Тело $B$ удерживается неподвижно в воздушном потоке, движущемся со скоростью $\vec{u}$. В некоторый момент тело отпускают без начальной скорости. Траектория его движения изображена на рисунке.  В установившемся режиме тело падает с постоянной скоростью под углом $\beta$ к горизонту.
Под каким углом $\gamma$ к горизонту тело начало двигаться? Сила сопротивления воздуха, действующая на тело, пропорциональна квадрату его скорости относительно воздуха и направлена противоположно ей.
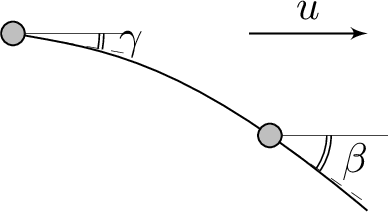
Решение: Согласно условию $\vec{F}_{сопр}=-\alpha\left|\vec{v}_{отн}\right| \vec{v}_{отн}$, где $\alpha$ — коэффициент пропорциональности.Проекции ускорения тела на горизонтальную ось $O X$ и вертикальную ось $O Y$, направленную вниз, соответственно равны:$$a_{x}=\frac{\alpha}{m}\left(u-v_{x}\right) \sqrt{\left(u-v_{x}\right)^{2}+v_{y}^{2}}, \\a_{y}=g-\frac{\alpha}{m} v_{y} \sqrt{\left(u-v_{x}\right)^{2}+v_{y}^{2}},$$где $m$ — масса тела, $g$ — ускорение свободного падения. При малых временах полета тела можно считать $v_{x} \ll u$, $v_{y} \ll u$, $\alpha v_{y}^{2}\ll m g$ и движение тела происходит с постоянным ускорением.Для малого промежутка времени $\Delta t$ координаты тела$$x \simeq \frac{\alpha u^{2} \Delta t^{2}}{2 m}, y \simeq \frac{g \Delta t^{2}}{2},\quad\text{т.е.}\quad\operatorname{tg} \gamma=\frac{y}{x}=\frac{m g}{\alpha u^{2}}.$$В установившемся режиме $v_{x}=u$, $\alpha v_{y}^{2}=m g$, T.e. $v_{y}=\sqrt{\frac{m g}{\alpha}}$.В этом случae $\operatorname{tg} \beta=\frac{v_{y}}{v_{x}}=\sqrt{\frac{m g}{\alpha u^{2}}}$.Таким образом, $\operatorname{tg} \gamma=\operatorname{tg}^{2} \beta$.
Ответ: $$ \operatorname{tg} \gamma=\frac{m g}{\alpha u^{2}}. $$
Темы:
T, Механика, Динамика, Вязкое трение, Всероссийские, Трение